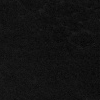
Atmospheric dust classification: dusty